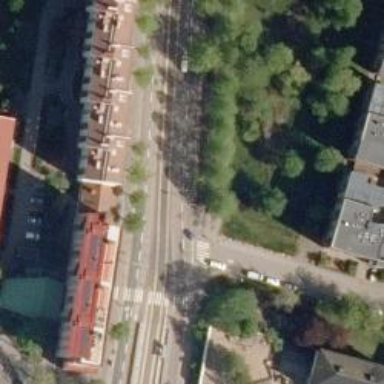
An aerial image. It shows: Tram railway with contact lines for electrification.